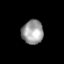
Tissue: prostate
Cell type: T cells
Senescence score: 0.2951
Nuclear area (px): 500
Mean DAPI intensity: 158.524